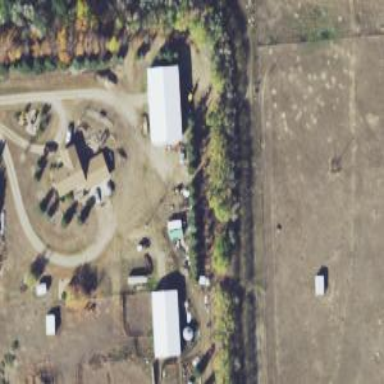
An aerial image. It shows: Farmyard area.